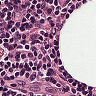
Metastatic tissue present: no